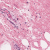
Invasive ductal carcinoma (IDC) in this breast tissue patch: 0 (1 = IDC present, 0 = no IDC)